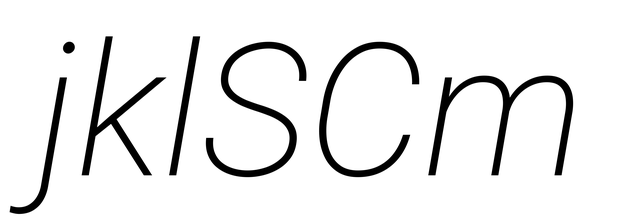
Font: Roboto-Italic_ExtraLight_Italic